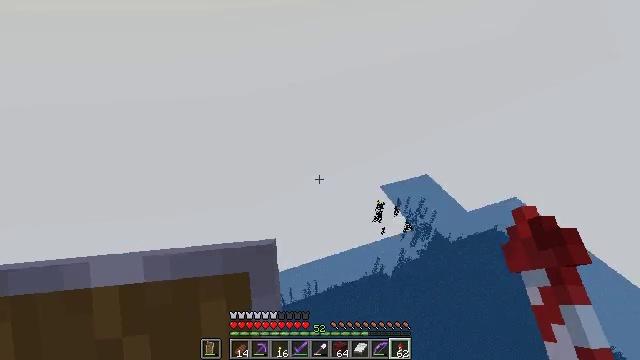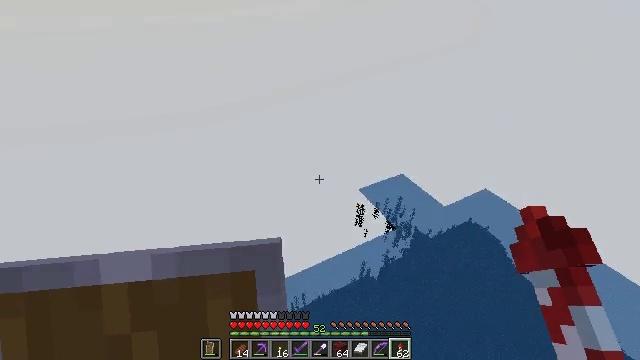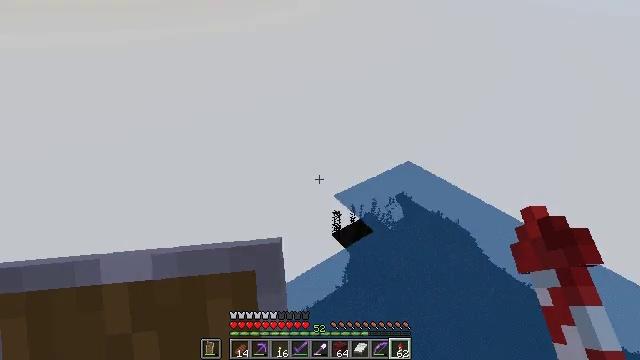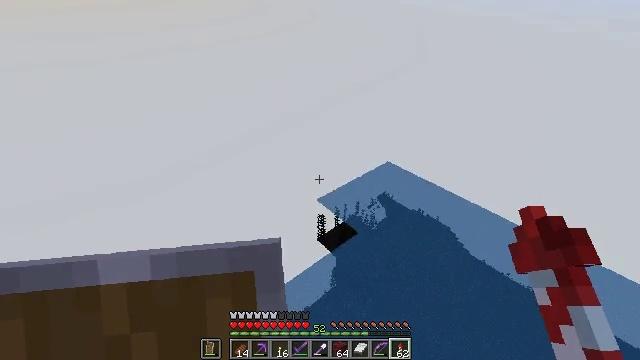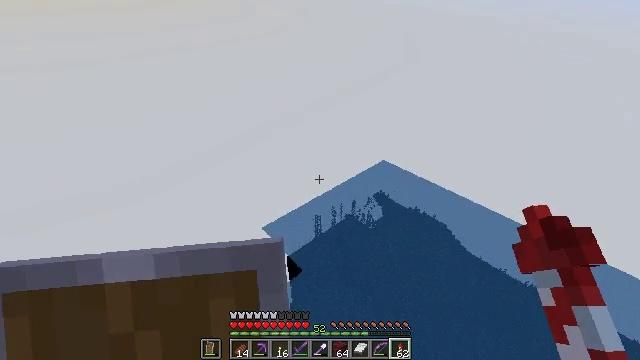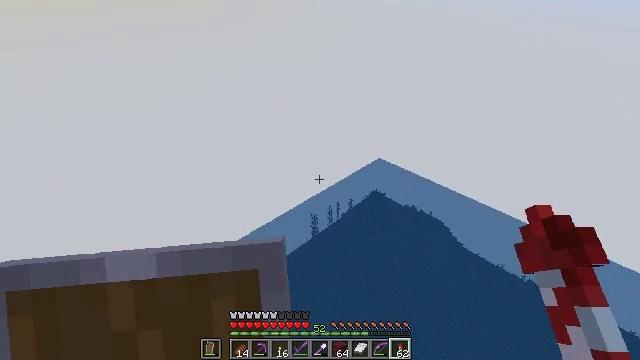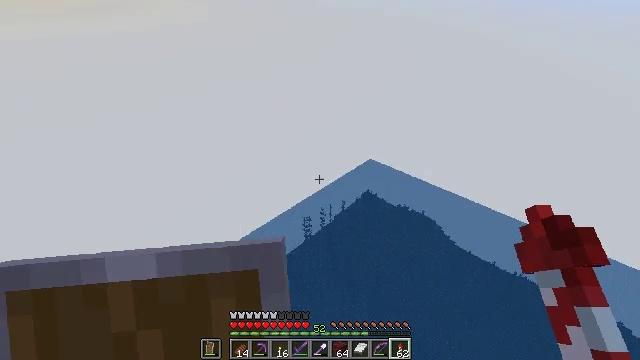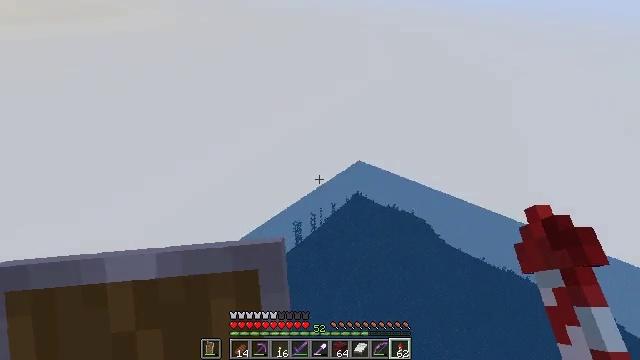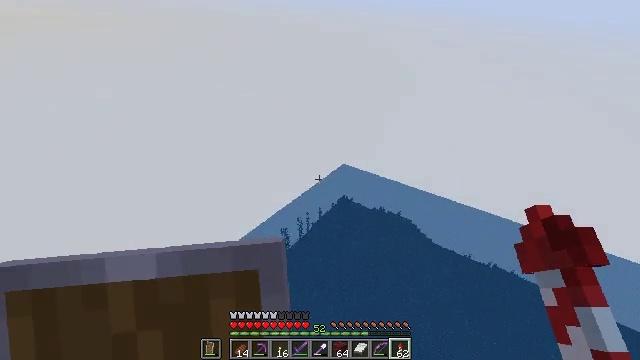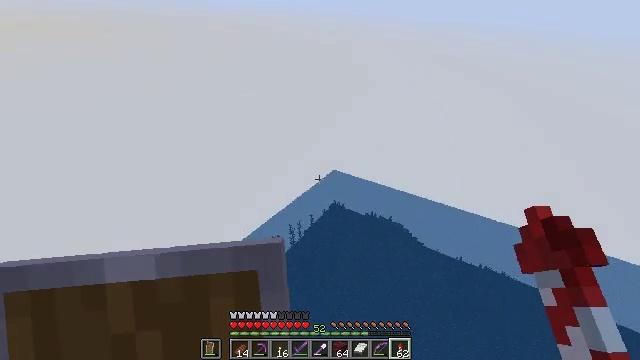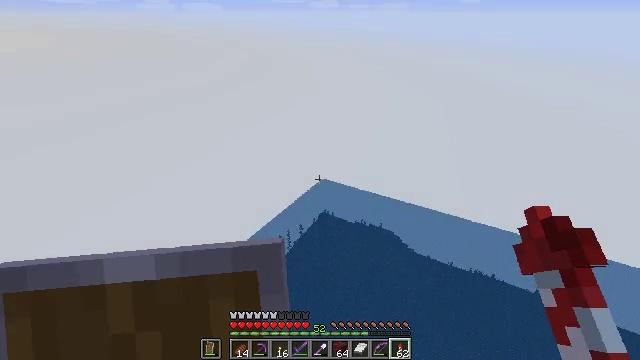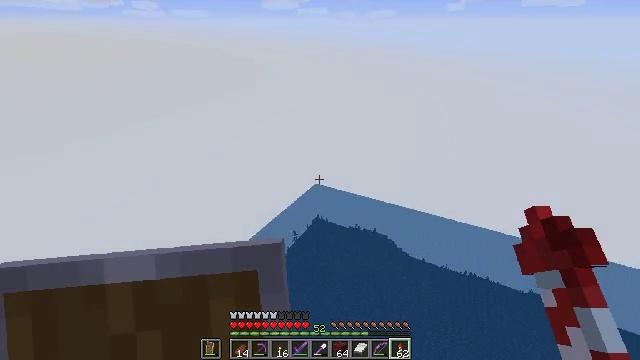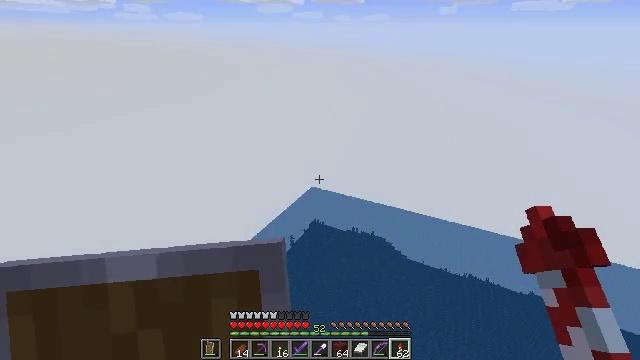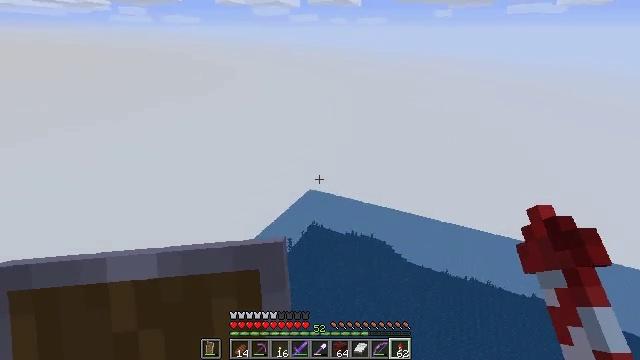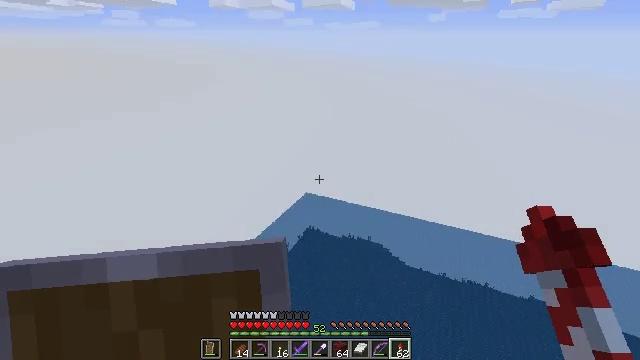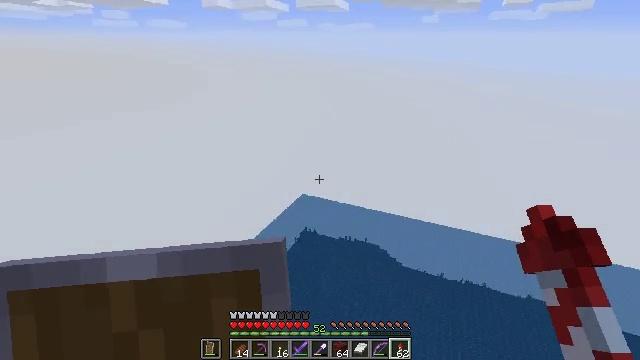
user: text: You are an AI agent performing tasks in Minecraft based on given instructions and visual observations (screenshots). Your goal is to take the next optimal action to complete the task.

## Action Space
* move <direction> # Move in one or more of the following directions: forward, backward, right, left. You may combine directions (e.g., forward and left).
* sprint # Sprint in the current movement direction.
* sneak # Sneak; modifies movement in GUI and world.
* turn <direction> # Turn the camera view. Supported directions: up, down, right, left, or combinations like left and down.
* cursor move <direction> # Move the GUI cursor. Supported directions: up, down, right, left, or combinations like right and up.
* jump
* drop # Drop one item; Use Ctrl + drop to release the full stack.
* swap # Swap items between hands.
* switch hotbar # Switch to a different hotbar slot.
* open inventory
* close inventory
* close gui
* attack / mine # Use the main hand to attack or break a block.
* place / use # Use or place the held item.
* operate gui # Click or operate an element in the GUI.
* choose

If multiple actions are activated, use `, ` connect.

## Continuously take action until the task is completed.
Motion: motion action
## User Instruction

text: Mine the sandstone block.
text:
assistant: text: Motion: turn right and up
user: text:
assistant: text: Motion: turn right and up
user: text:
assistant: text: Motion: turn right and up
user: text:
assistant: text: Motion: turn right
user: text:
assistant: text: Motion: turn right
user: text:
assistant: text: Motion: turn right
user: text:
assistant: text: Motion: turn right
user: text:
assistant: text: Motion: turn right and up
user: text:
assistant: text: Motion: turn right and up
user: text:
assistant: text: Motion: turn right and up
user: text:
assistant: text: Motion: turn right and up
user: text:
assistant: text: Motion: turn right
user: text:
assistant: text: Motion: no_op
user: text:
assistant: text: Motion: turn right
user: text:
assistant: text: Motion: turn right
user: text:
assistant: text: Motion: turn right
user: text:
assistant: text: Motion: turn right and up
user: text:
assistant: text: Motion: turn right
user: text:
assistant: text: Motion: turn right
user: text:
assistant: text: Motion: no_op
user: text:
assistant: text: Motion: no_op
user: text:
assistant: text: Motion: no_op
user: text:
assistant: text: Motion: no_op
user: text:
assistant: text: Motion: no_op
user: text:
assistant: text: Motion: no_op
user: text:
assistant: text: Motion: no_op
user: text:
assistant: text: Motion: no_op
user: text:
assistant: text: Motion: no_op
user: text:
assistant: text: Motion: no_op
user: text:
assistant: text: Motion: no_op